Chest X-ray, PA view. Patient: 62 years old, sex F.
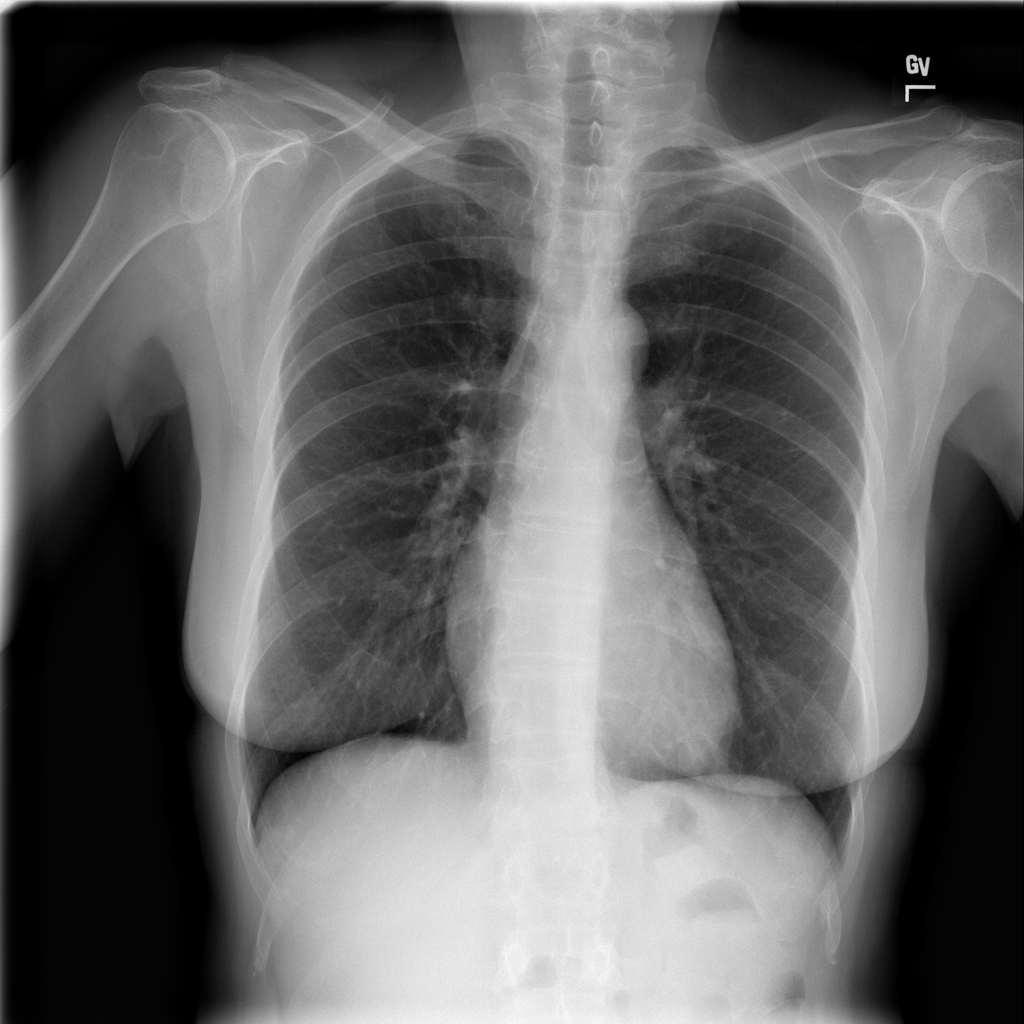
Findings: No Finding